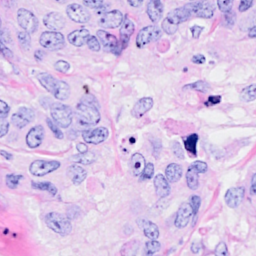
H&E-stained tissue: Breast